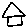
Label: house